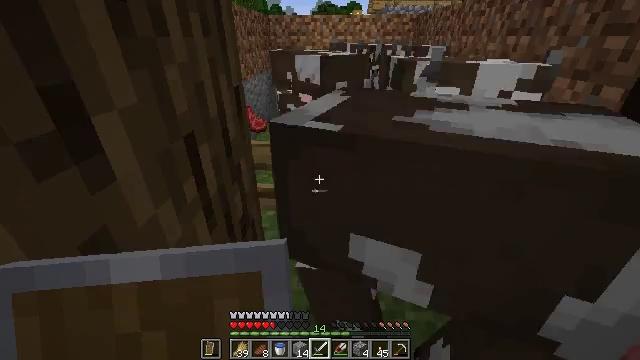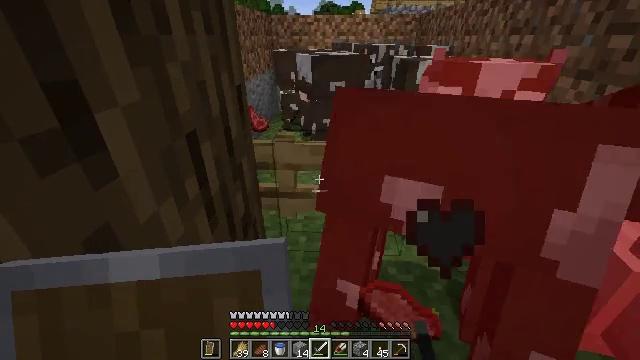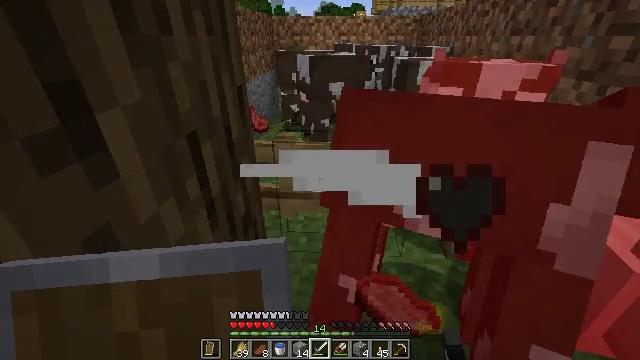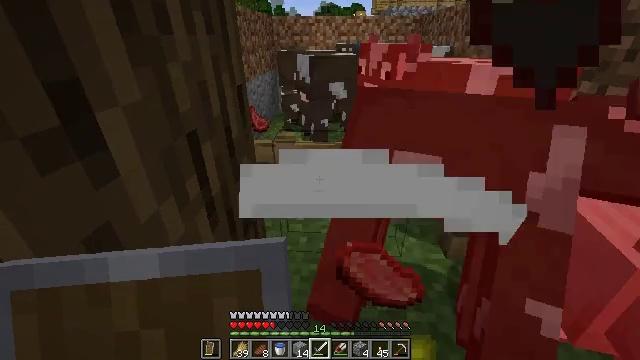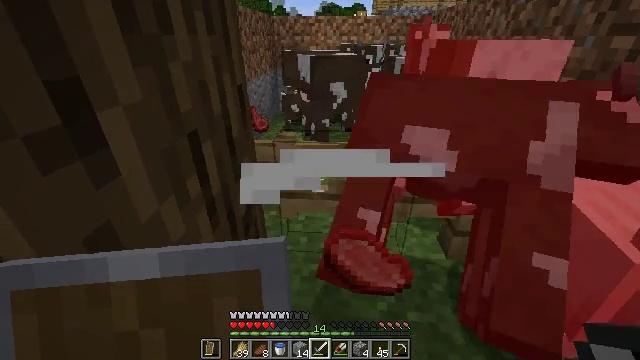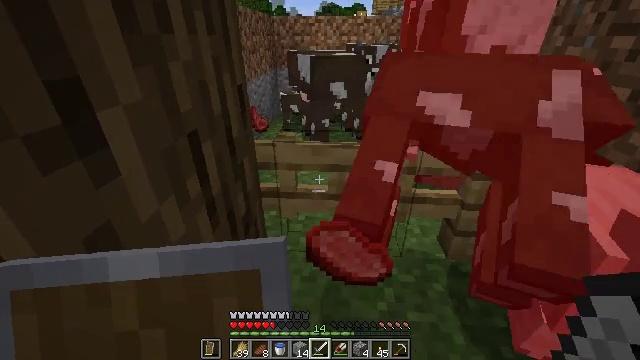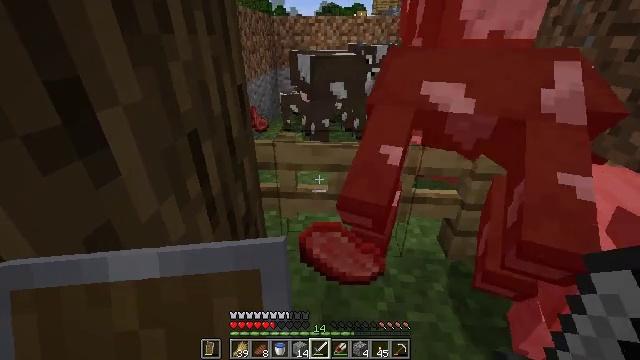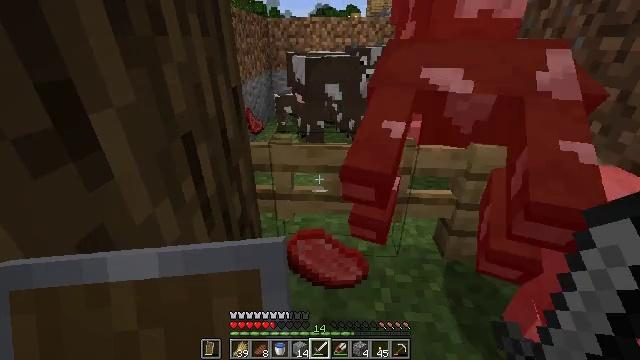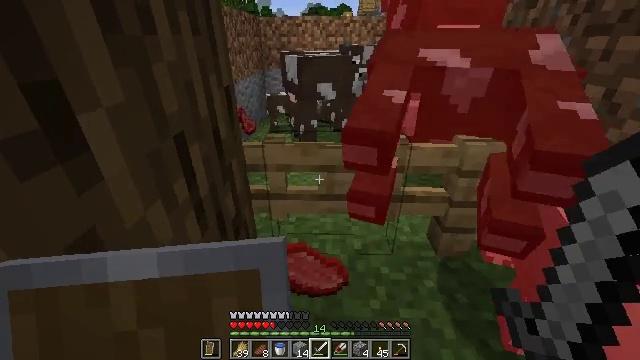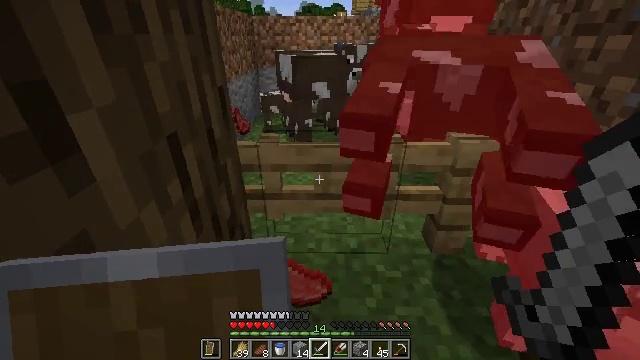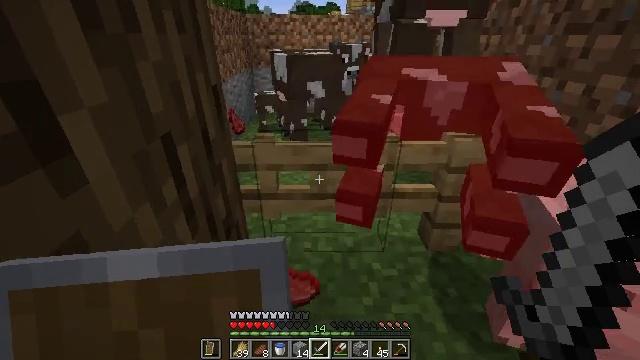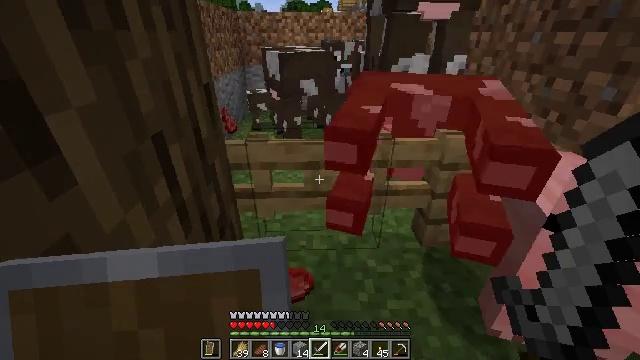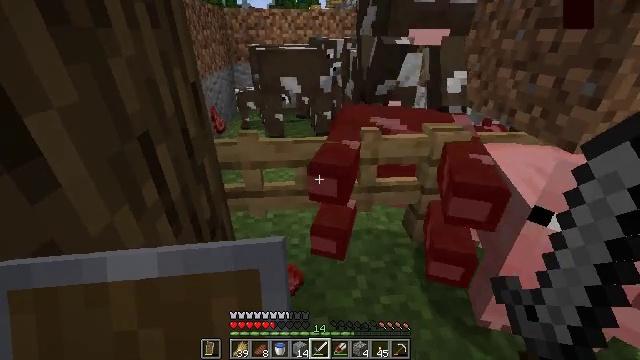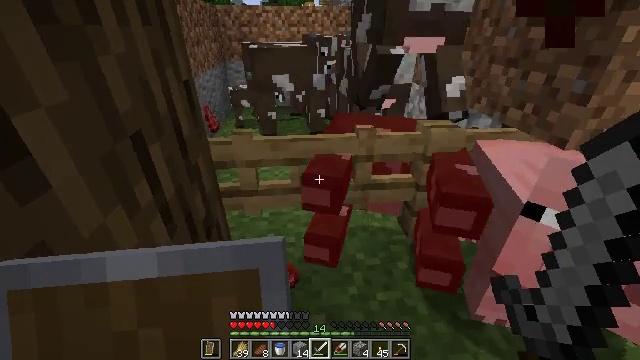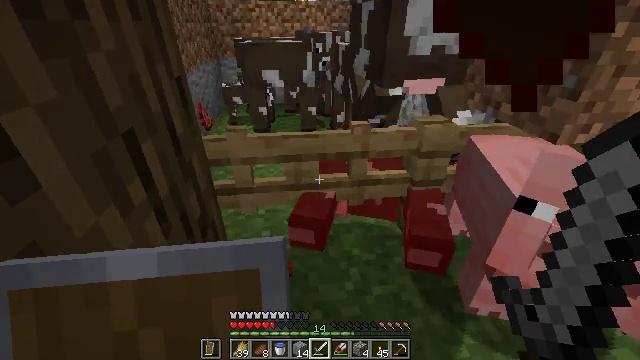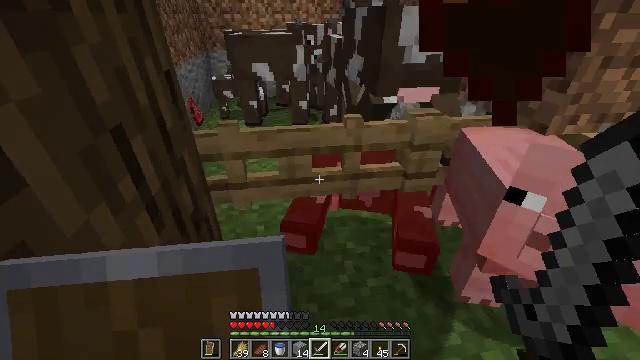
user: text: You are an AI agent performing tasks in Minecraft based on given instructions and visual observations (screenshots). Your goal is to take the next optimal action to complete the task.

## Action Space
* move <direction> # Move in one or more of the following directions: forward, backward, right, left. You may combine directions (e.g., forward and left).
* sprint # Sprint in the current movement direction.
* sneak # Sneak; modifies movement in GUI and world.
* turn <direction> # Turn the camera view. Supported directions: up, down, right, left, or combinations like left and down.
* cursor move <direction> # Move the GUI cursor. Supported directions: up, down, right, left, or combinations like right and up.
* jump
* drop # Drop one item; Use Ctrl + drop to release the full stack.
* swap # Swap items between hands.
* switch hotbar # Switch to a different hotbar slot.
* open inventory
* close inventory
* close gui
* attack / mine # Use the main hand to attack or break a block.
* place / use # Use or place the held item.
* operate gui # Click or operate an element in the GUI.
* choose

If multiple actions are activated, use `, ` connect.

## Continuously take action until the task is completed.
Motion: motion action
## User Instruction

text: Drop a dandelion.
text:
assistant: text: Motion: no_op
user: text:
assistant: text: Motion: no_op
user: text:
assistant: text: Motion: no_op
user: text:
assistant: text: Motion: no_op
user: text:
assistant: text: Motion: no_op
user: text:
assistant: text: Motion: no_op
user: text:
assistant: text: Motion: turn right
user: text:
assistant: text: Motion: turn right
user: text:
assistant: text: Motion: turn right
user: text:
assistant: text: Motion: turn right
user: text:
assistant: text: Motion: turn right
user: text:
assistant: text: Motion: turn right
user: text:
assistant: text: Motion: turn right
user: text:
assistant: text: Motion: turn right
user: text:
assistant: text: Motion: turn right and down
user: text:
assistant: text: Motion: turn right and down
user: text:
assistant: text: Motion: turn right and down
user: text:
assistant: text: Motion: turn right
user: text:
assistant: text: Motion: turn right
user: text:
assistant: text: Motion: turn right
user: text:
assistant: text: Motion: turn right
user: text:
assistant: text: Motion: turn right
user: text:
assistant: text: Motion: turn right
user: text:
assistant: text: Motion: turn right and down
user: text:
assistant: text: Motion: turn left and down
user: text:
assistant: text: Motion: turn left and down
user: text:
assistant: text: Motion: turn left and down
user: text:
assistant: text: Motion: turn left
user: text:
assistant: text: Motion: turn left
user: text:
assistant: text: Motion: turn left